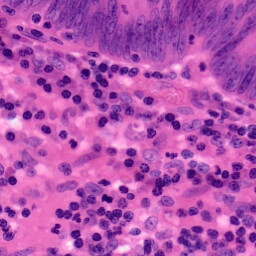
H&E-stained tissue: Colon